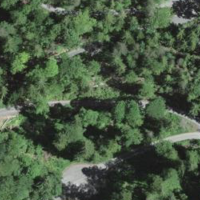
EUNIS habitat code: 44
Species observed at this site:
Cardamine heptaphylla
Poecile palustris
Anguis fragilis
Cyanistes caeruleus
Gonepteryx rhamni
Lophophanes cristatus
Parus major
Certhia familiaris
Regulus regulus
Cinclus cinclus
Sitta europaea
Aegithalos caudatus
Corvus corax
Periparus ater